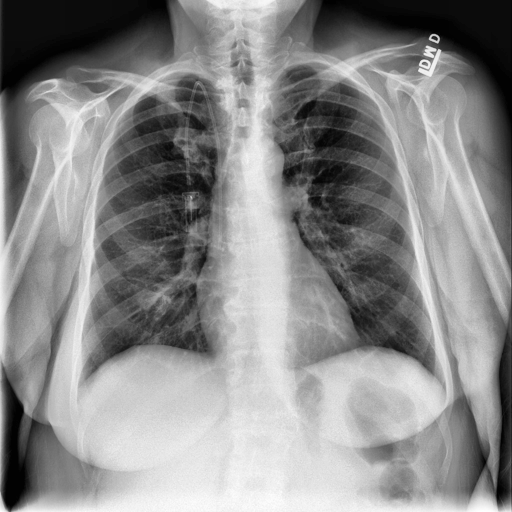
Finding: NORMAL